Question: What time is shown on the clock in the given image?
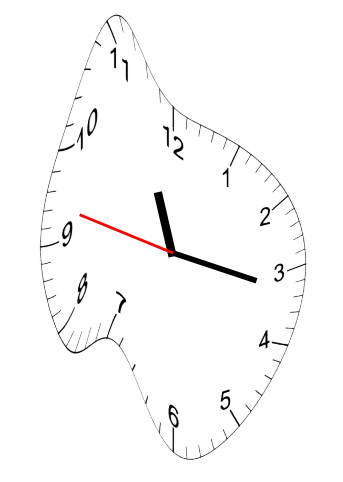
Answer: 11:16:47